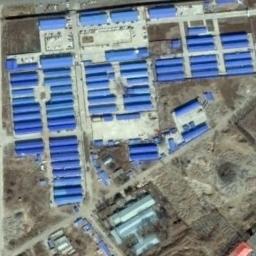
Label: industrial_area